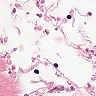
Metastatic tissue present: no